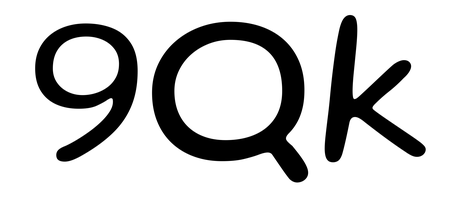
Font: Gluten_Light